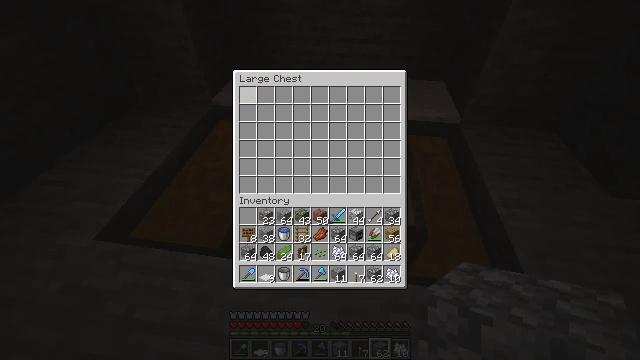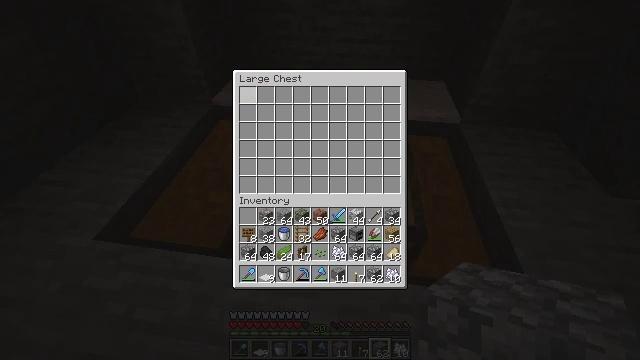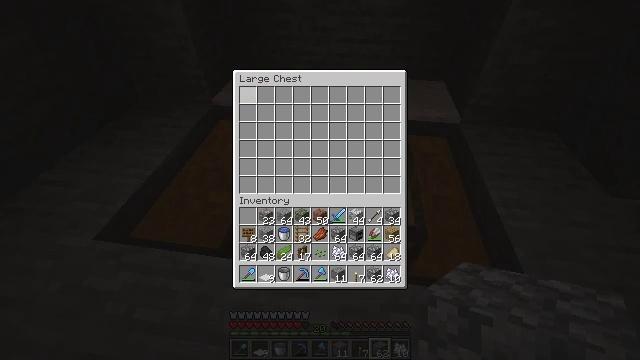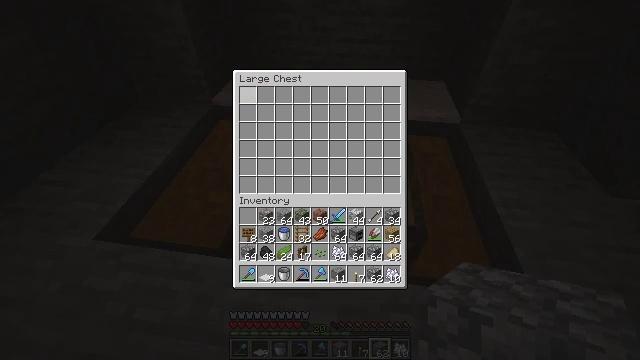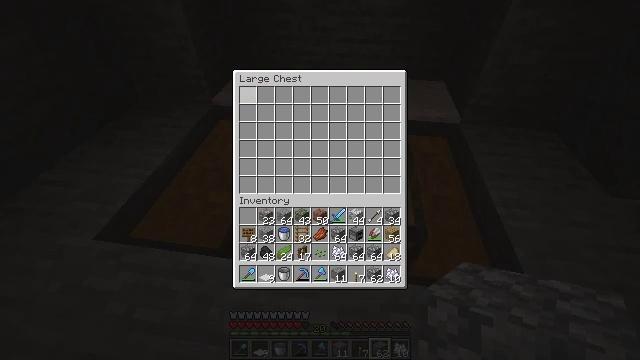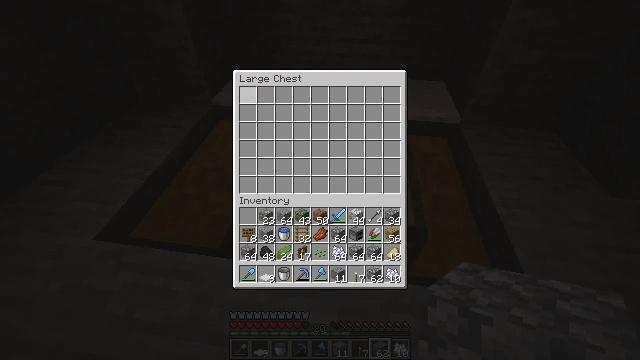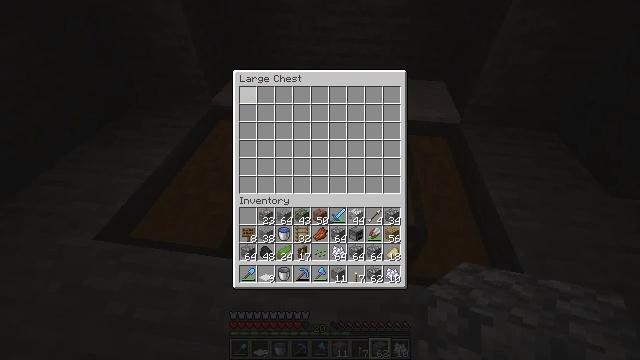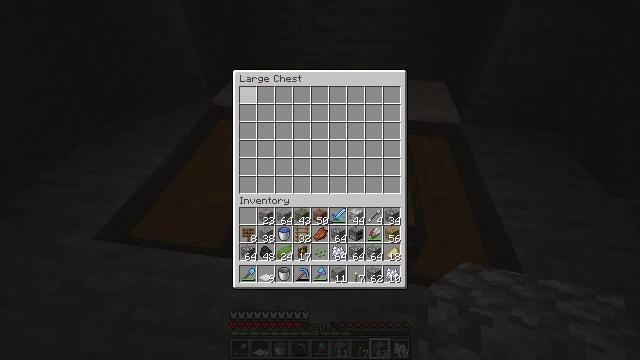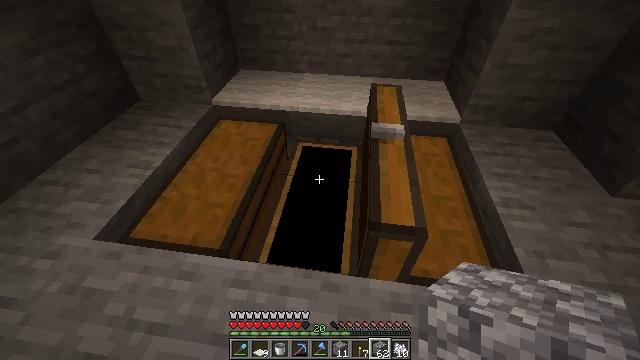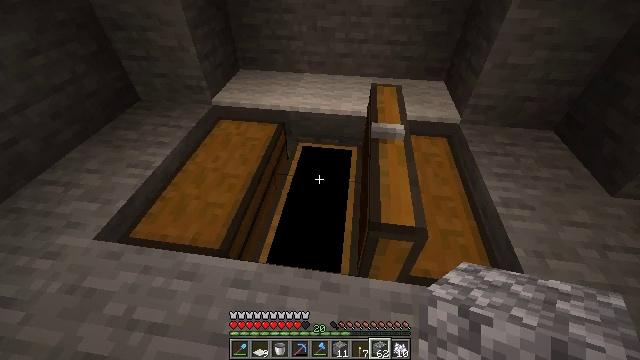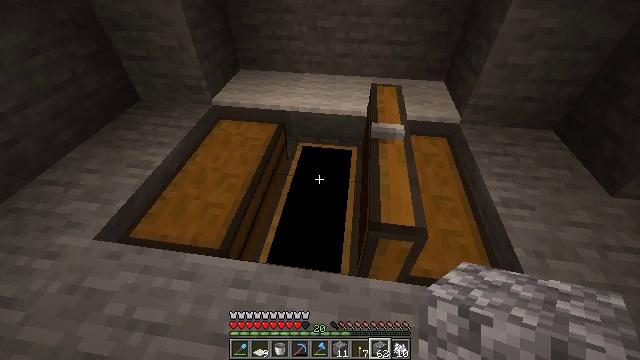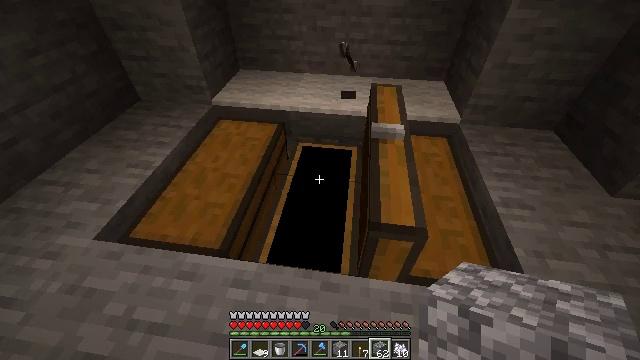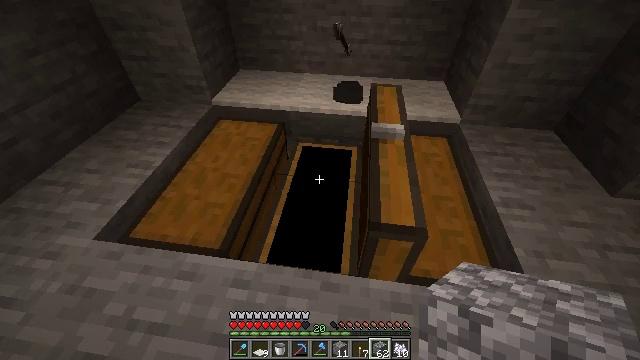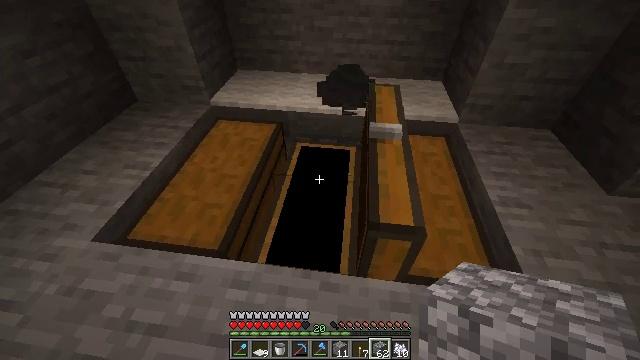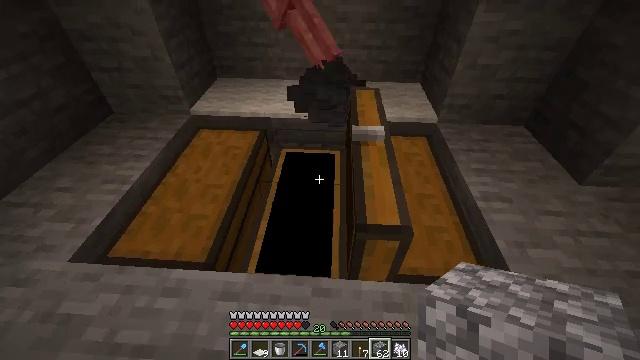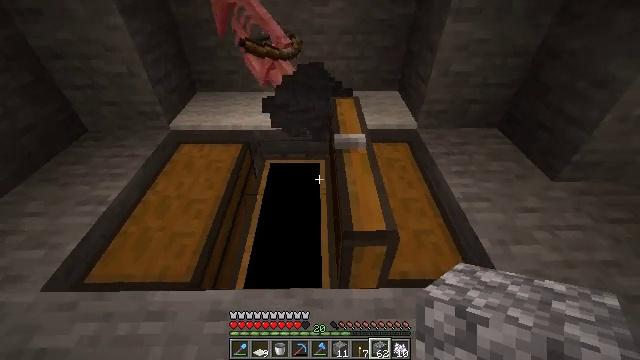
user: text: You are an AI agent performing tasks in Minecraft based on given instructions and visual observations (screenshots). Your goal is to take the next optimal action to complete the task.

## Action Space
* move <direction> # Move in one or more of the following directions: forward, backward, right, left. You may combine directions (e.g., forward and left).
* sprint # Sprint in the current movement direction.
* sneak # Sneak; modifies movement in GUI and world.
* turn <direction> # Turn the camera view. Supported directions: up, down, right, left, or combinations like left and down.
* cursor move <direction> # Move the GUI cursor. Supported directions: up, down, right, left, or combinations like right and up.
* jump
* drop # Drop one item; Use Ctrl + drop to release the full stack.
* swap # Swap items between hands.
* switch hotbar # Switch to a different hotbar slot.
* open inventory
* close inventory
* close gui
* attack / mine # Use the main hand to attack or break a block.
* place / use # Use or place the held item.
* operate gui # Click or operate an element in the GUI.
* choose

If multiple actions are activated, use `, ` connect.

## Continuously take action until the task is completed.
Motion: motion action
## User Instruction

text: Fight a skeleton.
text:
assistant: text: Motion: no_op
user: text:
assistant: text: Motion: no_op
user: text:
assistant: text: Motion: no_op
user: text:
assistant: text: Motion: no_op
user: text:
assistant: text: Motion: no_op
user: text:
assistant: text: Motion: no_op
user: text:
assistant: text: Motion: no_op
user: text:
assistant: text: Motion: no_op
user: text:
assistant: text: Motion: close gui
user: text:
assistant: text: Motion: no_op
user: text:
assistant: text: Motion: no_op
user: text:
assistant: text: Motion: no_op
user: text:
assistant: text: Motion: no_op
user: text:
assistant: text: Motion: turn right and up
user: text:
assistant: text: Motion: turn right and up
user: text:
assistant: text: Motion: turn right and up
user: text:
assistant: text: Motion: turn right and up
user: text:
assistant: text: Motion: no_op
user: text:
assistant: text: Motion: no_op
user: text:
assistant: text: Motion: turn right
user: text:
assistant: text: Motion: turn right
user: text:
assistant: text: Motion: turn right
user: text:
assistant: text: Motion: no_op
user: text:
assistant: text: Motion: turn left
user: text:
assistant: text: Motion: turn left
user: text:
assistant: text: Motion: turn left and up
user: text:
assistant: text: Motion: turn left and up
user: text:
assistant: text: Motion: turn left and up
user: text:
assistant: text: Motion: no_op
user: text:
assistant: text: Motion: no_op